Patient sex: M
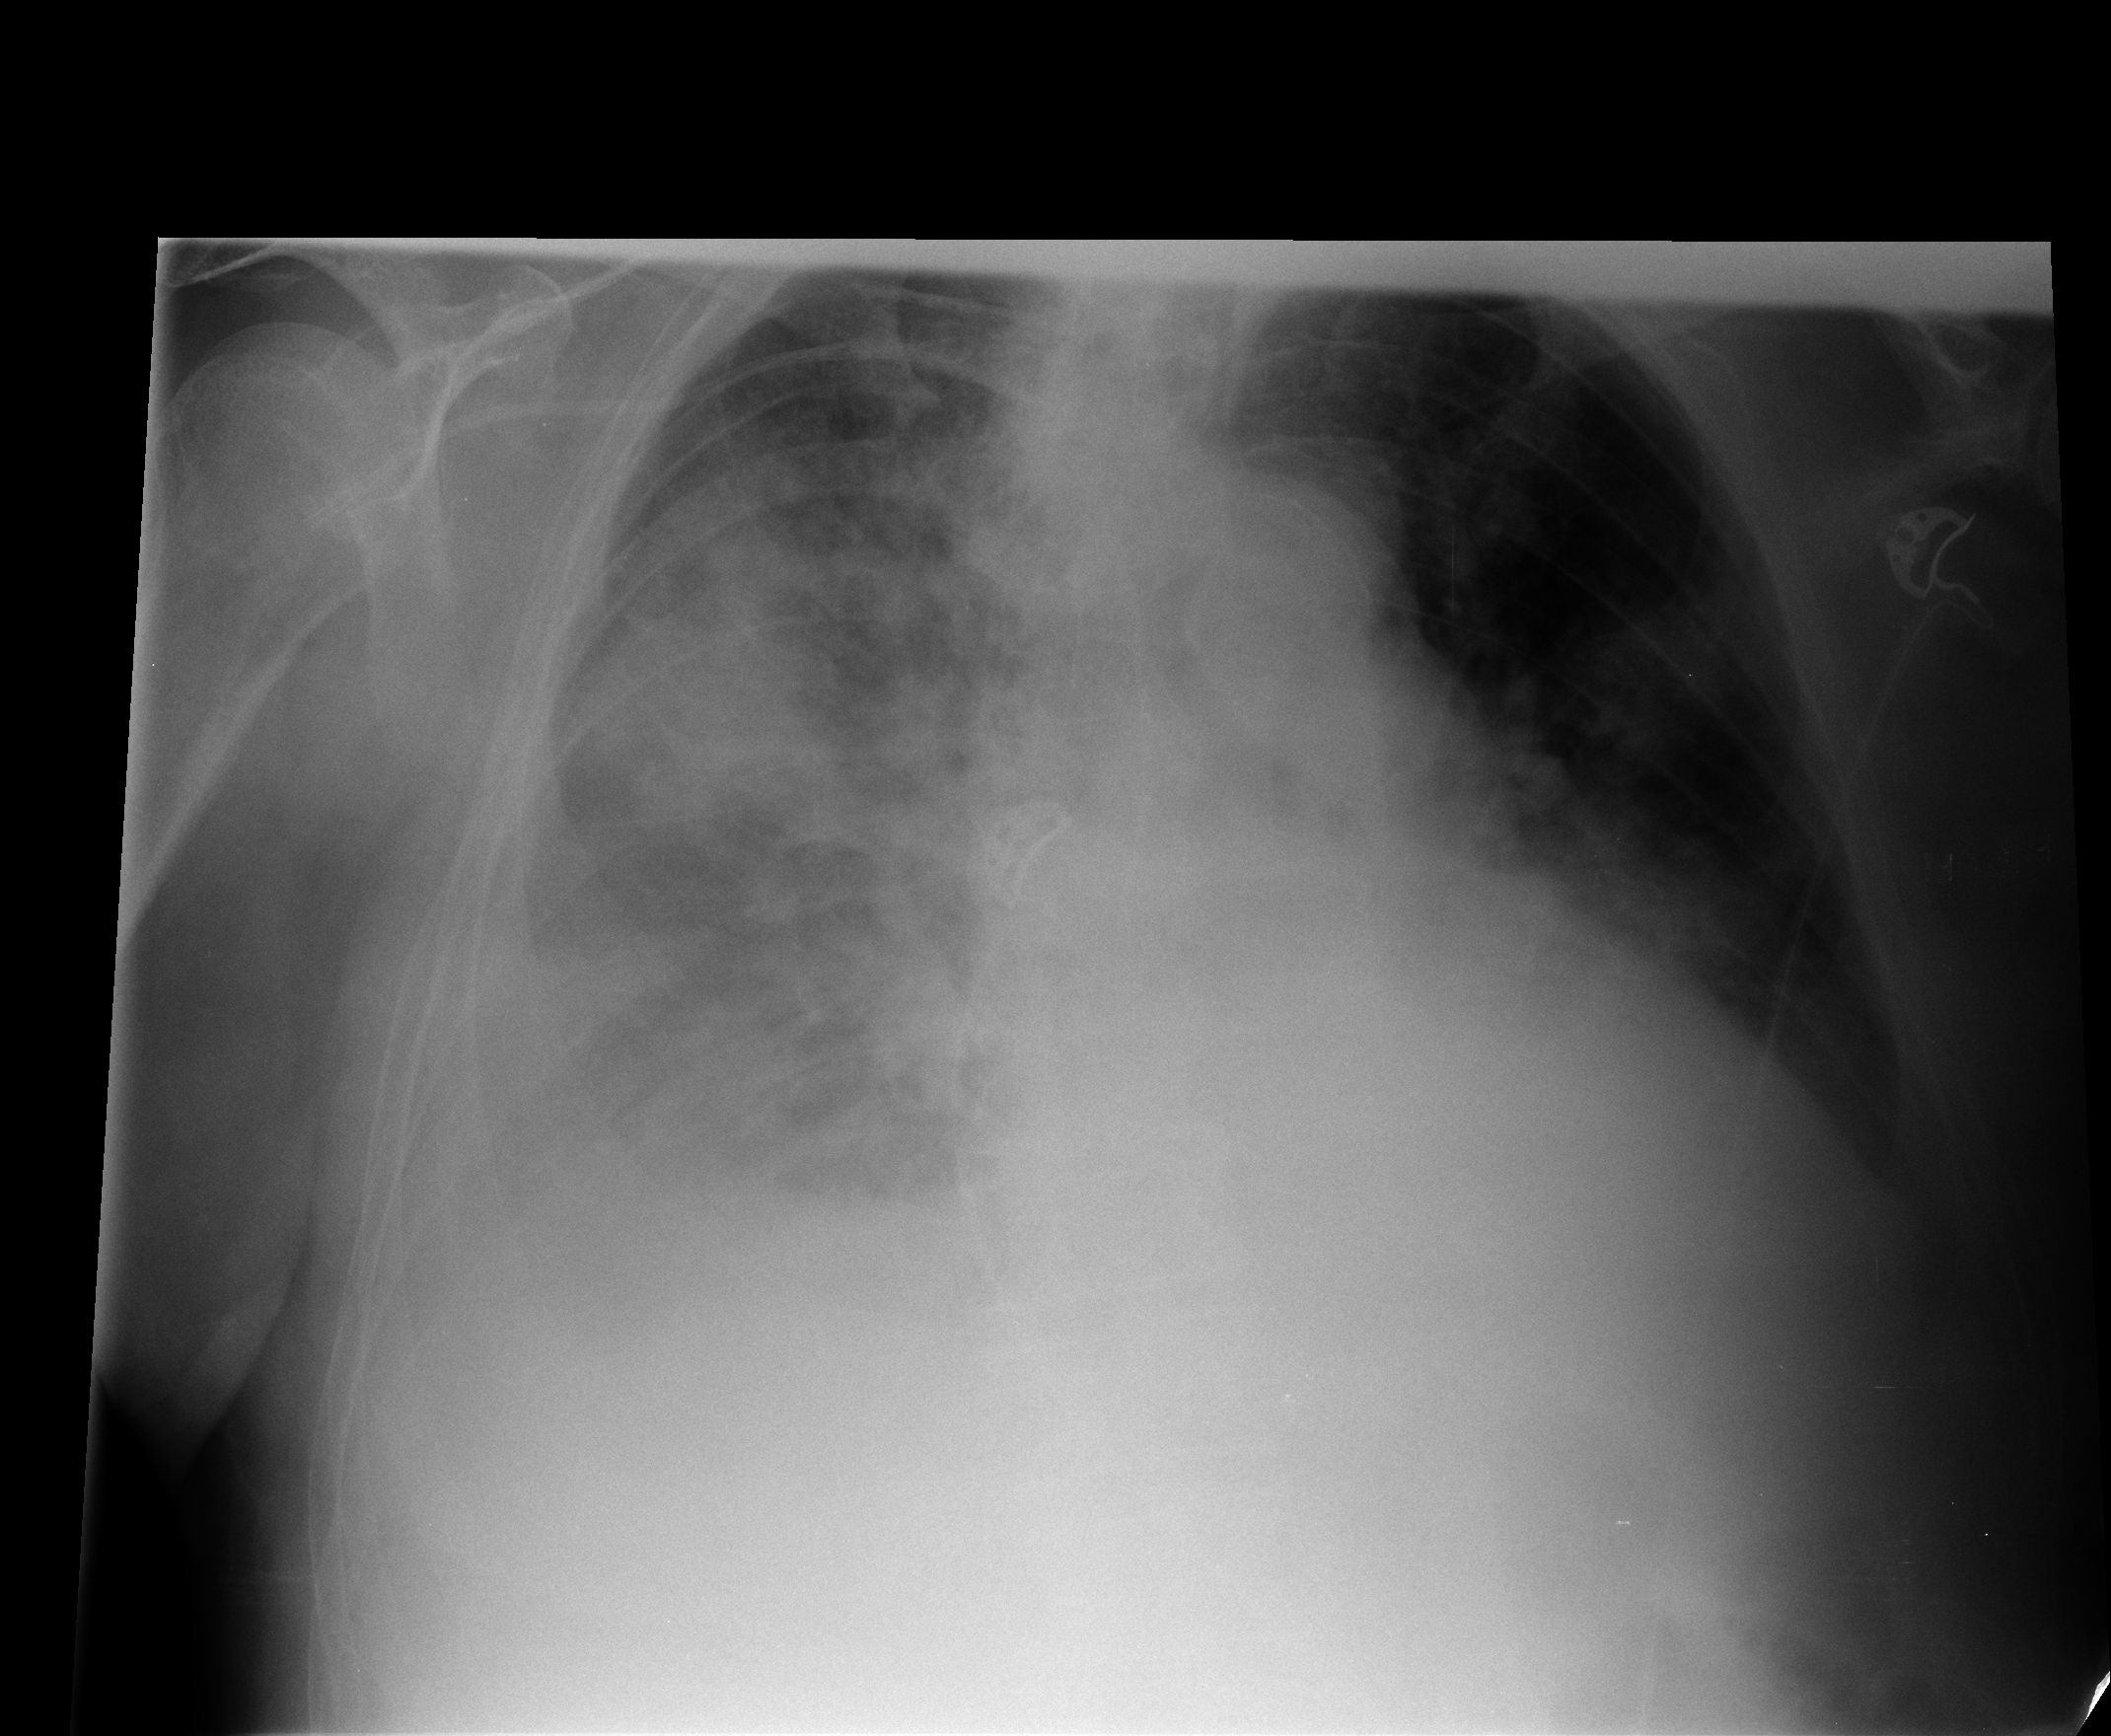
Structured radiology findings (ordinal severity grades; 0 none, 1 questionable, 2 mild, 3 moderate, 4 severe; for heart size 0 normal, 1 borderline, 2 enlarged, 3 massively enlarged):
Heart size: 2
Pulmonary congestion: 2
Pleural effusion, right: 3
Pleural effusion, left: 2
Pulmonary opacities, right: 3
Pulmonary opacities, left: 2
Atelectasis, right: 3
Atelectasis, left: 2